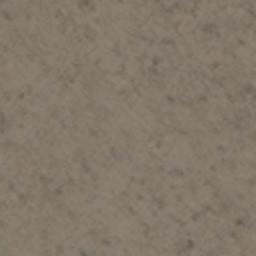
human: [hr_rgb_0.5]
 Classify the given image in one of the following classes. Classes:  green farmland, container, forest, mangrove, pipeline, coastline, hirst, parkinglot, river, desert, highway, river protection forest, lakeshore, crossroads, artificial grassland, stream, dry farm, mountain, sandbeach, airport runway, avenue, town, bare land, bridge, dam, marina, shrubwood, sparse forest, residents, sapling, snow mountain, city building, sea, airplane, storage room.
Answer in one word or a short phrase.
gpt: bare land